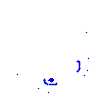
Particle: electron